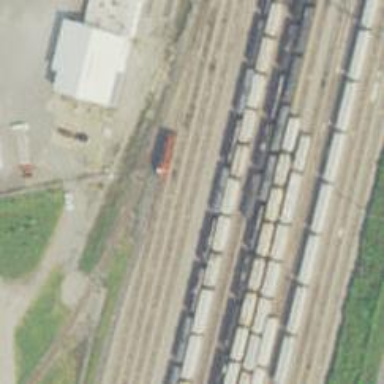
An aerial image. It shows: View of railway yard.